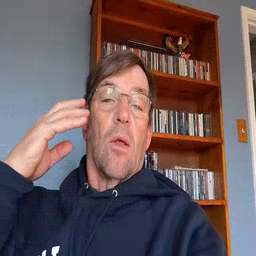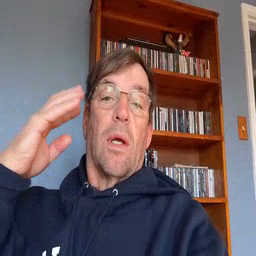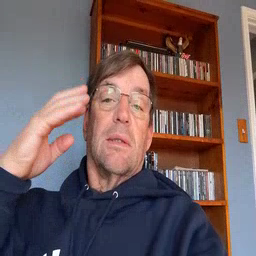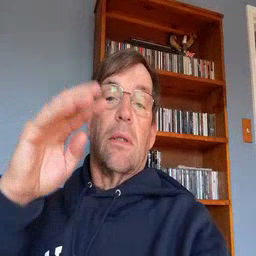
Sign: noisy